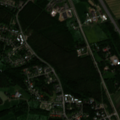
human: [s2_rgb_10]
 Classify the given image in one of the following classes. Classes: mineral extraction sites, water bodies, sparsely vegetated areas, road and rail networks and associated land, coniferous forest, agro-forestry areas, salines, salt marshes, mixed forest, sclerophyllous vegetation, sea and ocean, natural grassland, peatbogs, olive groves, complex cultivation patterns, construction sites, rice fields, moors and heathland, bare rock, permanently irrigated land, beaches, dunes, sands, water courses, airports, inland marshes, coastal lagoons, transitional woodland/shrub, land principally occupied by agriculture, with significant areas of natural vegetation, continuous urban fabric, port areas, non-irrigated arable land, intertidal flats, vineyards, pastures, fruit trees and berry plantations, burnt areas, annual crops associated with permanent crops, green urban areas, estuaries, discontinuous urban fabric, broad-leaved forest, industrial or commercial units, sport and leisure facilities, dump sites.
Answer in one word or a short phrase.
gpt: discontinuous urban fabric, non-irrigated arable land, mixed forest